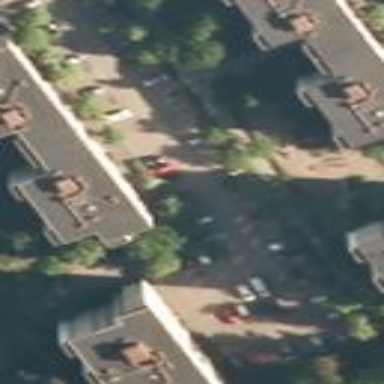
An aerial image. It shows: Paved parking area.